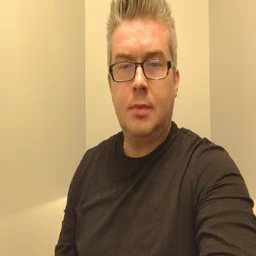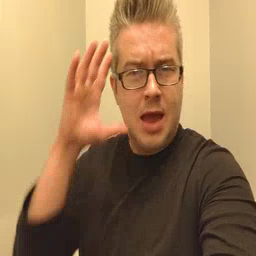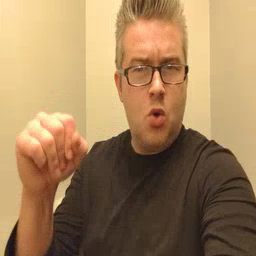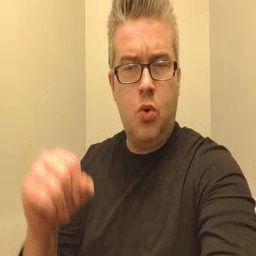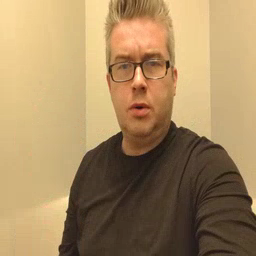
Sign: loud